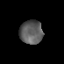
Tissue: prostate
Cell type: Fibroblasts
Senescence score: 0.8783
Nuclear area (px): 533
Mean DAPI intensity: 93.298